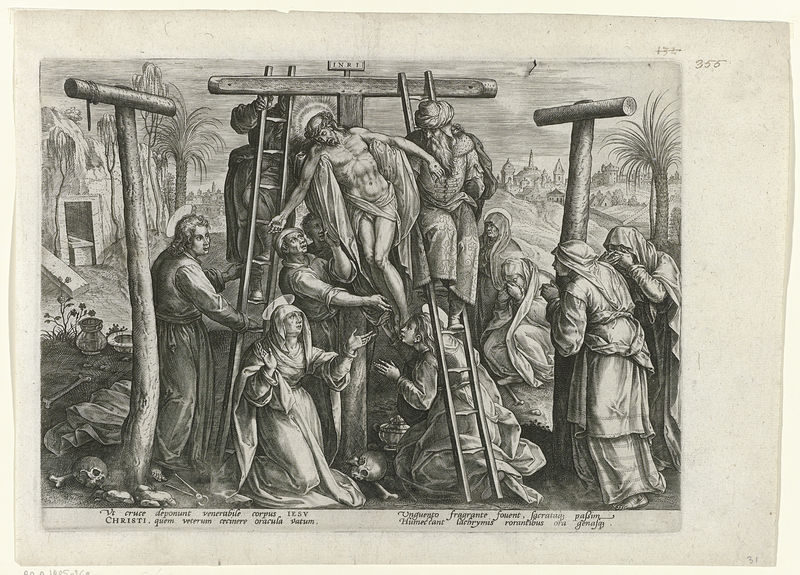
Titel: Kruisafneming
Künstler: Adriaen Collaert
Standort: Amsterdam
Institution: Rijksmuseum
Schlagwörter: himmel, nackt, bäume, frauen, menschen, stadt, grau, holz, männer, zeichnung, bart, schädel, steine, tot, trauer, engel, krug, schrift, leiter, palme, knochen, gefäß, kreuz, druck, radierung, knien, heiligenschein, gruft, kreuze, christus, grab, jesus, kreuzabnahme, kreuzigung, leichnam, christlich, grotte, palmen, heilige, opfer, jünger, maria, magdalena, anbetung, jerusalem, turban, marie, sakral, dornenkrone, bildunterschrift, christi, zange, abnahme, leitern, inri, knoche